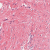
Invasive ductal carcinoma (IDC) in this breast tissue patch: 0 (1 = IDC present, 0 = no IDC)